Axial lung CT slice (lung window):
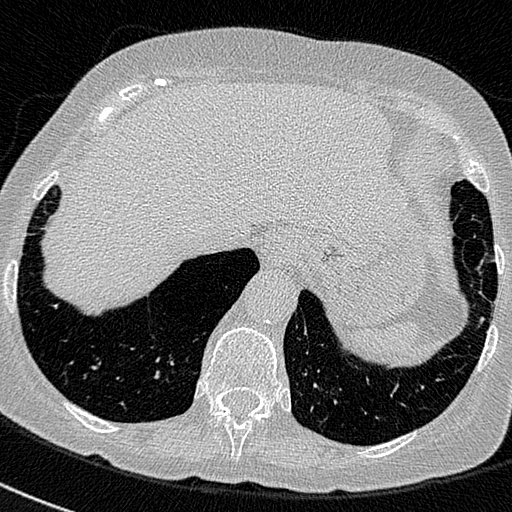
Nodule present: no